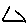
Label: triangle